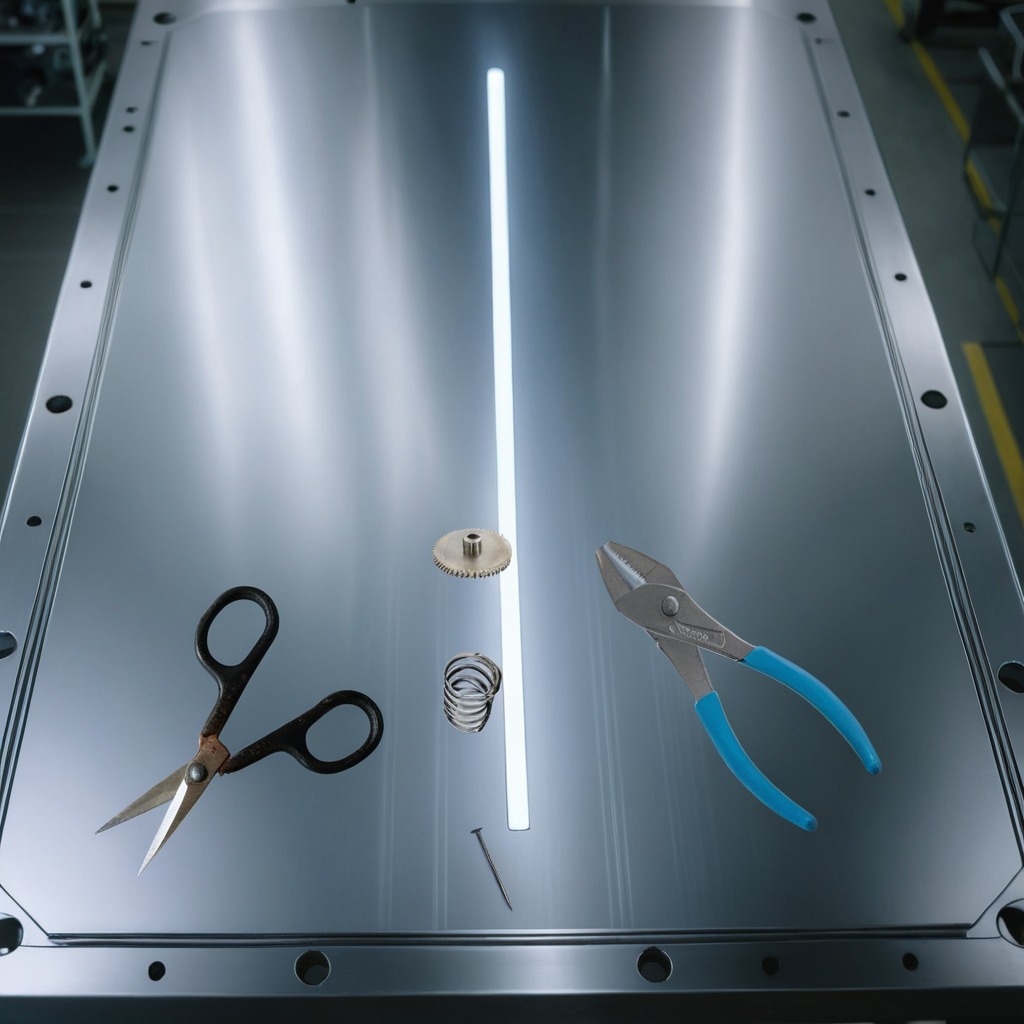
A steel gear with teeth, an iron nail, pliers, a coiled metal spring, and a pair of scissors are lying on the metal table.